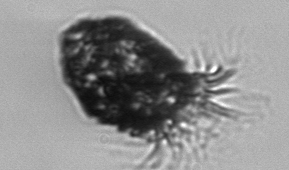
Label: Stenosemella_pacifica